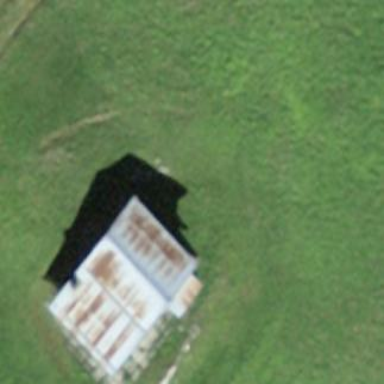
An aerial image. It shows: Cabin.